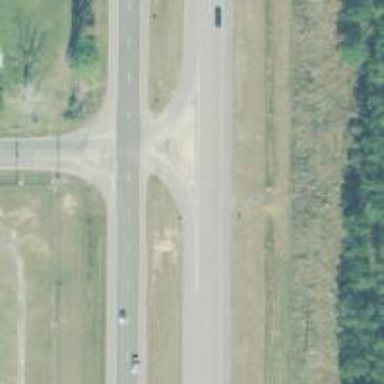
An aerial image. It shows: Trunk link highway.